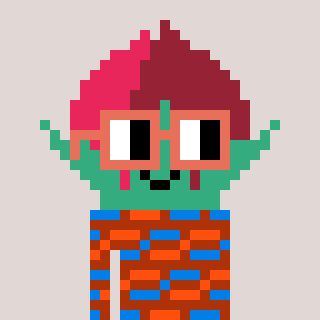
a pixel art character with square orange glasses, a rosebud-shaped head and a hotbrown-colored body on a warm background